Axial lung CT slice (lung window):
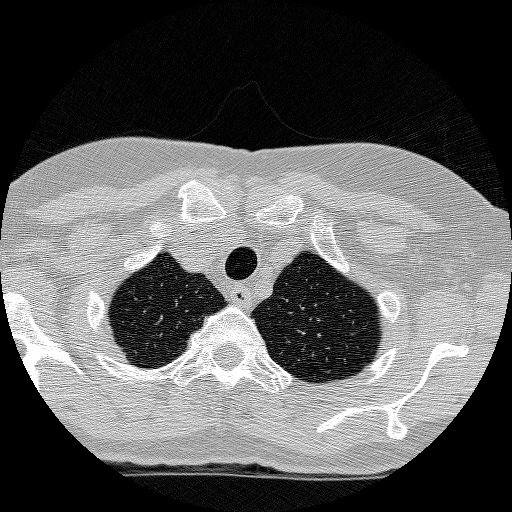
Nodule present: no